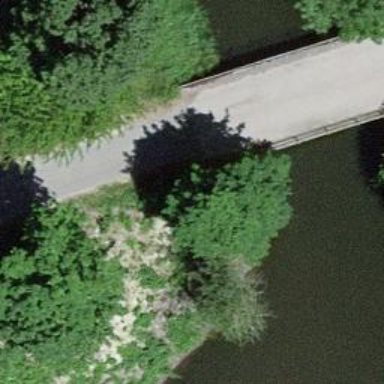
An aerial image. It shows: Track road on bridge with grade 1 tracktype.